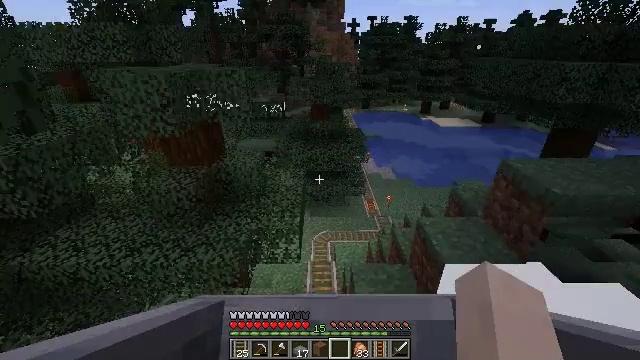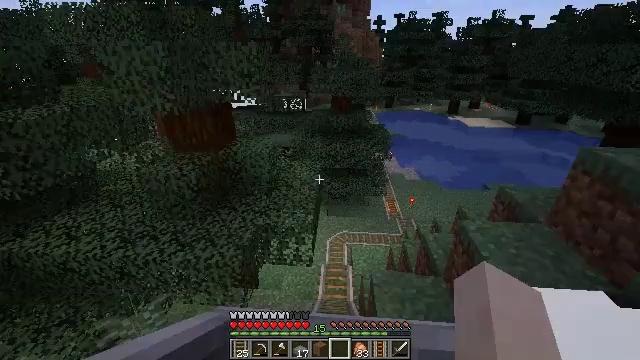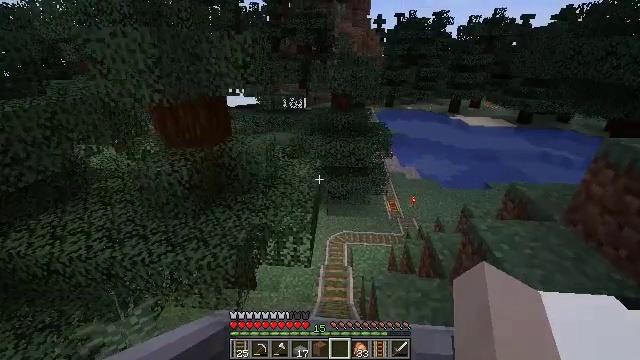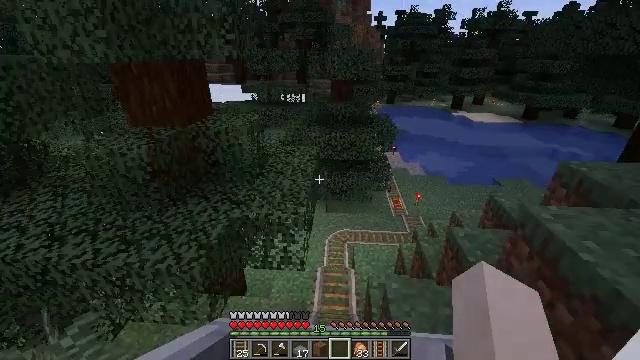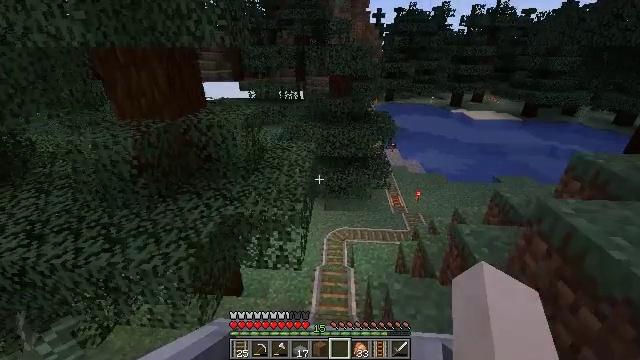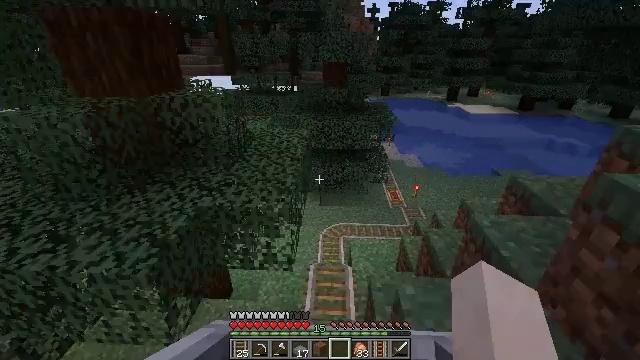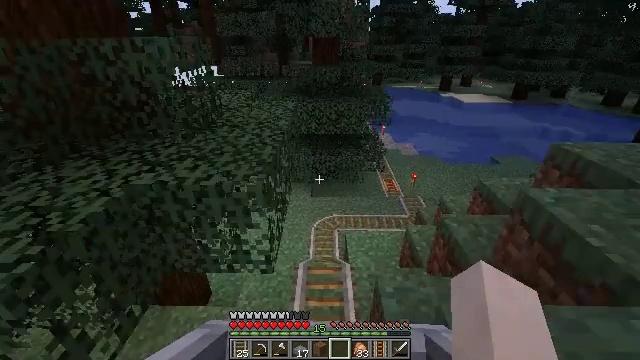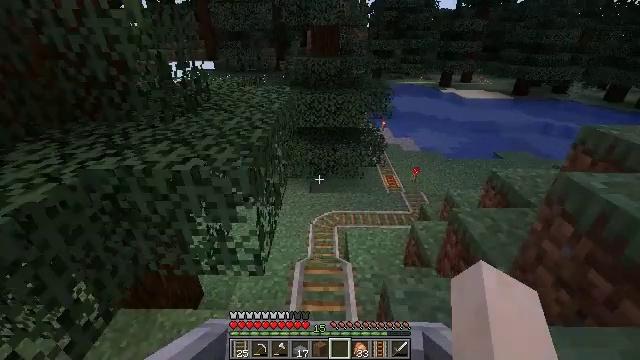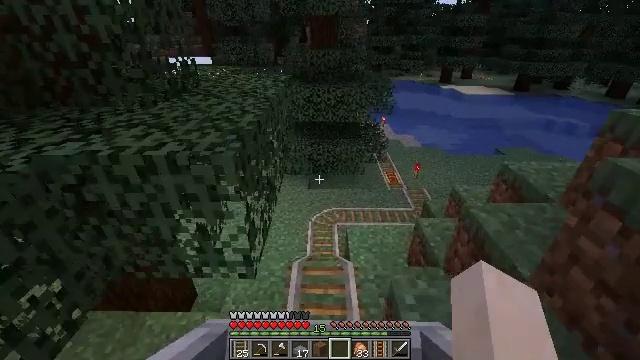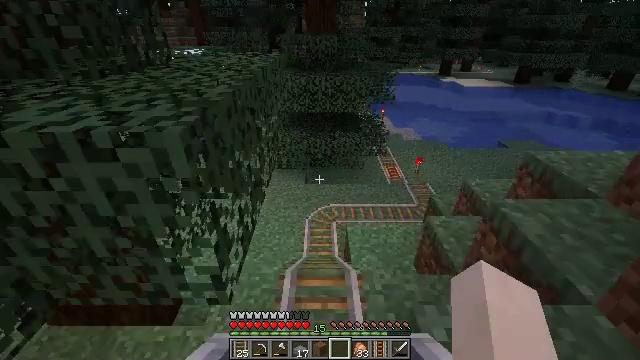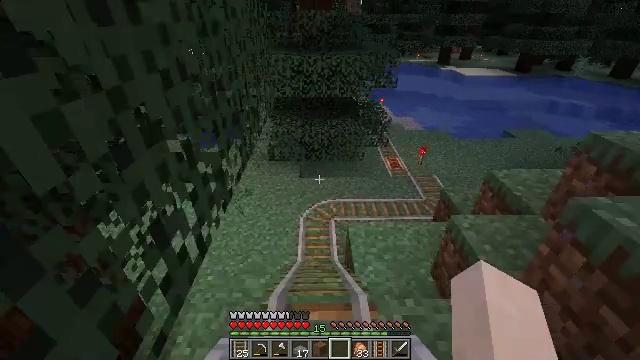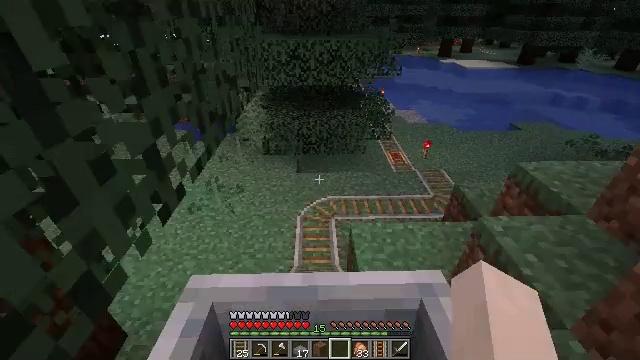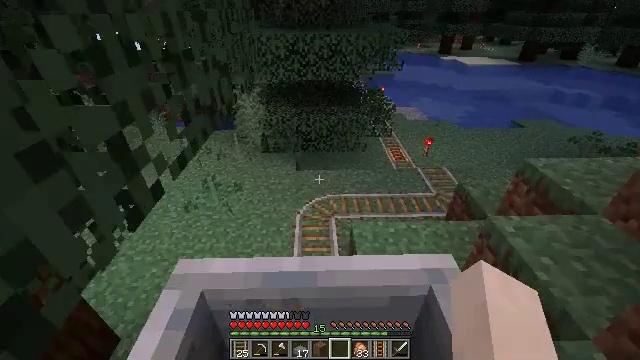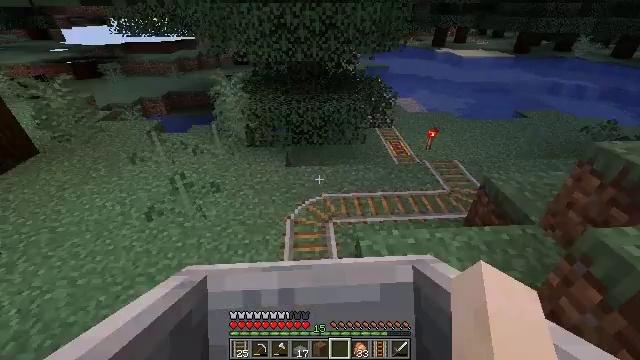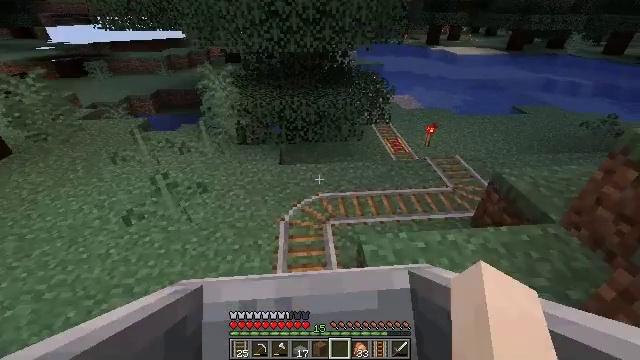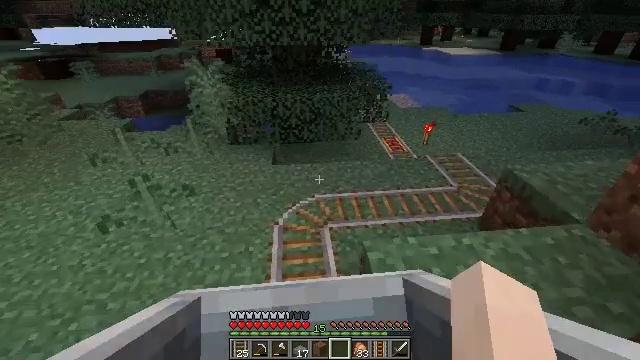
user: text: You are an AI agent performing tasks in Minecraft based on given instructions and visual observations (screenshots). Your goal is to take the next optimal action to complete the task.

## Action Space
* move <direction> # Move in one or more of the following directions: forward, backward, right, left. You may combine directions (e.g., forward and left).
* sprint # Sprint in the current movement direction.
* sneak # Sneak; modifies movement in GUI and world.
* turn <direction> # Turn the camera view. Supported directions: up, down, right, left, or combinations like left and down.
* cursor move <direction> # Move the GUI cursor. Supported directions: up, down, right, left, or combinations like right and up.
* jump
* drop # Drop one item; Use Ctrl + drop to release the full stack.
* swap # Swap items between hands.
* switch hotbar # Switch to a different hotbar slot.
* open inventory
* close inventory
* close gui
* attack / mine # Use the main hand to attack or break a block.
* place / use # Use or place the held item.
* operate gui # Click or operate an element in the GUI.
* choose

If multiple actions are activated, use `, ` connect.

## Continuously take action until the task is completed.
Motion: motion action
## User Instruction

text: Gather the rail for future use.
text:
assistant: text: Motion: no_op
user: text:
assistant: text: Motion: no_op
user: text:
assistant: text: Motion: no_op
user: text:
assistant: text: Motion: turn right
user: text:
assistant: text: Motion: turn right
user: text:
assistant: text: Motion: turn right and down
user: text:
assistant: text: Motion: no_op
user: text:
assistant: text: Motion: no_op
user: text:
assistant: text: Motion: turn down
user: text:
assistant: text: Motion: turn down
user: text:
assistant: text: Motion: no_op
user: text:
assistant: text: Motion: no_op
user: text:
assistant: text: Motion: turn right
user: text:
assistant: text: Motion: turn right
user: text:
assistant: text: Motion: turn right
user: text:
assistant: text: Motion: turn right
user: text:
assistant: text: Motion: no_op
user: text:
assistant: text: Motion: no_op
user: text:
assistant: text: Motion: no_op
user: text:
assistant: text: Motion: no_op
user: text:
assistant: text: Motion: no_op
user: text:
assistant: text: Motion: no_op
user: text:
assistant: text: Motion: no_op
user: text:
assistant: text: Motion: no_op
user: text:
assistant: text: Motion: no_op
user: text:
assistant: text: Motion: no_op
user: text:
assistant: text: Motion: no_op
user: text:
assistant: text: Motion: turn up
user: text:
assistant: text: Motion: turn up
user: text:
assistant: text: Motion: turn left and up